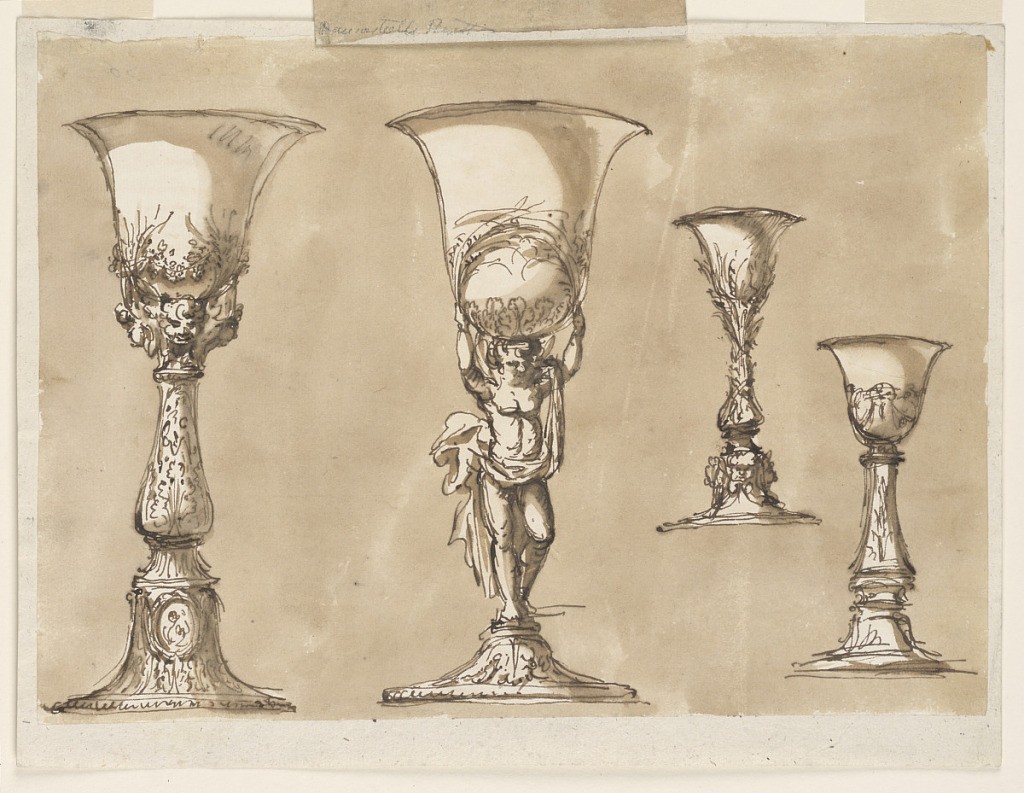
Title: Four chalices
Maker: Giuseppe Barberi, Italian, 1746–1809
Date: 1780–1790
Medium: Pen and brown ink, brush and brown wash on off-white laid paper, lined
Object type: Drawing
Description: At left the high foot is decorated with medallions, connected by festoons. The stem is a richly decorated baluster. Above it is a row of cherubim which support the bowl, whose lower part is decorated with festoons supported by bunches of ears of grain. Center: the stem is a standing angel, supporting with both hands upon his head the bowl. It has below a leaf calyx and is decorated with crossing ears of grain rising from the hands of the angel. A cloth hands from his left shoulder around his hips, forming below a background for him. At right, in smaller scale: at left, festoons supported by cherubim surround the foot. The stem has below the shape of a baluster, to which ears of grain are fastened by a ribbon. The bowl emerges from them. At right: the stem is an angular baluster. The bowl has a short foot and is decorated below by festoons supported by cherubim. Usual background.